Question: How to get Facebook posts of a page with its comments to my webpage? I saw it from <URL> in sidebar and they apply custom style for it like that:

I saw graph of Facebook, that is JSON of one of pages:
'''
{
"id": "411891885531368",
"about": "y'mnjmn khzmht khrdny y'Ywhyh",
"can_post": false,
"category": "Computers/internet website",
"checkins": 109,
"cover": {
"cover_id": 693427407377813,
"offset_x": 0,
"offset_y": 0,
"source": "https://scontent-b.xx.fbcdn.net/hphotos-xpa1/t1.0-9/s720x720/10501938_693427407377813_8236762689196644851_n.png"
},
"description": "saerdny mLpaeRy khYshaey khwmpywtaer bkhae:
http://www.pkurd.com/ku/",
"has_added_app": false,
"is_community_page": false,
"is_published": true,
"likes": 358257,
"link": "https://www.facebook.com/computer.problem1",
"name": "kysh@y koempywt@r",
"parking": {
"lot": 0,
"street": 0,
"valet": 0
},
"phone": "<PHONE>",
"talking_about_count": 658972,
"username": "computer.problem1",
"website": "http://www.pkurd.com/ku/",
"were_here_count": 0
}
'''
I want to get posts and comments of this page like rudaw's getting, how to do that?
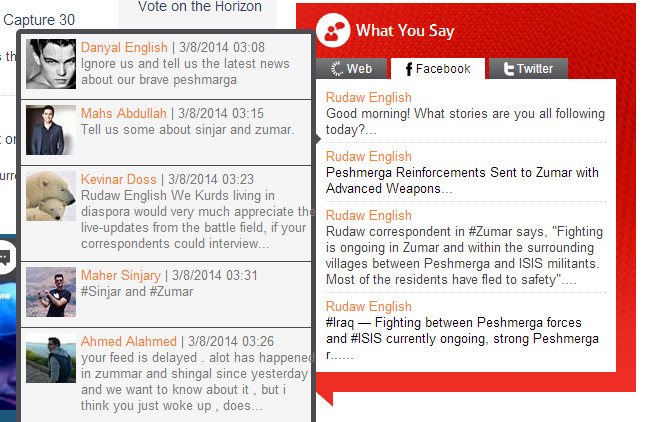
Answer: I know how to do it using 'R'.
You have to install a package 'Rfacebook'. Then use function :
'''
x<-getPage(page="pagename",token = access_token, n = no. of posts)
'''
This will give all the posts and post ids.
Now use function
'''
y<-getPost(post = x$id[1], n = number of comments and likes, token = access_token)
'''
You can use a loop to get all the comments.